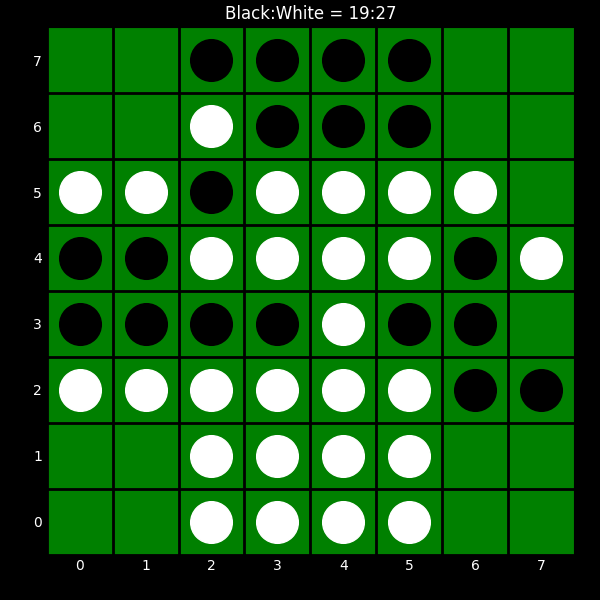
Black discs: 19
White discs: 27